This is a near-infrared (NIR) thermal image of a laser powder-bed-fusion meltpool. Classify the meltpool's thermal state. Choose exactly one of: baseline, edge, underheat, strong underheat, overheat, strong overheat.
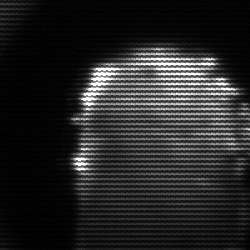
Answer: baseline